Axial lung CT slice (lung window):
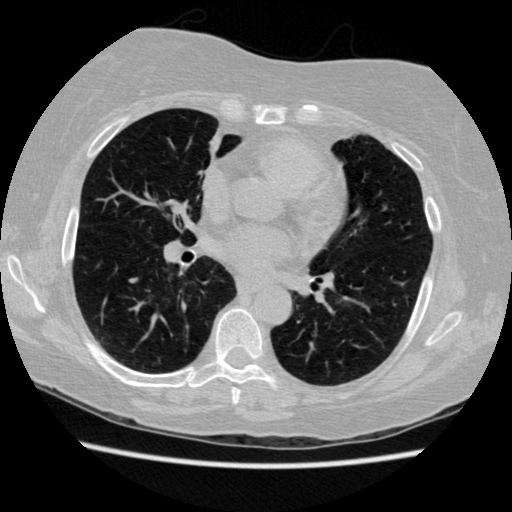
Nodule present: no